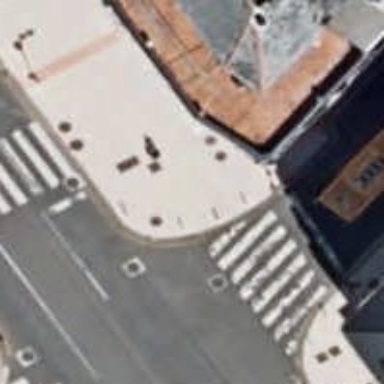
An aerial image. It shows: Bollard.